Question: This is the question I have.
-
I'm upto here.
'''
SELECT EmpNo, Ename, Job, Sal, Comm,
Sal * 25 / 100 AS [house rent],
Sal * 15 / 100 AS [medical allowance],
Sal * 10 / 100 AS [transport allowance]
FROM Emp
'''
which gives me this result-set

Now I'm stuck with calculating the net salary. (bold line in the above question) You have to add all the other expenses together and substract it from the Sal, right? But I don't know how to do it . Since house rent, transport allowance aren't columns from the table, I cannot add them.
Any ideas on how to do this?
Thanks
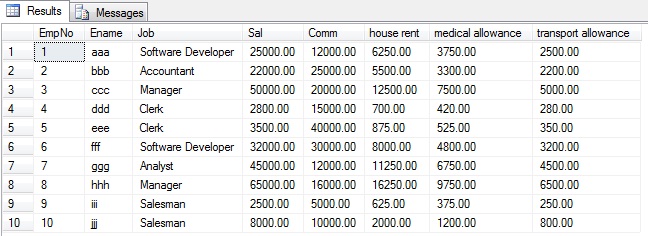
Answer: You'd have to repeat the individual calculations, but...
'''
SELECT EmpNo, Ename, Job, Sal,
Comm,
Sal * 25 / 100 AS [house rent],
Sal * 15 / 100 AS [medical allowance],
Sal * 10 / 100 AS [transport allowance],
Sal + Comm + (Sal * (25 + 15 + 10) / 100) AS Net
FROM Emp
'''
Note that I've simplified the 3 calculations a bit. Since they're all just percentages of the same raw value, it's simpler to just add the individual component percentages rather than comput each seperately AGAIN and add them up.